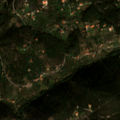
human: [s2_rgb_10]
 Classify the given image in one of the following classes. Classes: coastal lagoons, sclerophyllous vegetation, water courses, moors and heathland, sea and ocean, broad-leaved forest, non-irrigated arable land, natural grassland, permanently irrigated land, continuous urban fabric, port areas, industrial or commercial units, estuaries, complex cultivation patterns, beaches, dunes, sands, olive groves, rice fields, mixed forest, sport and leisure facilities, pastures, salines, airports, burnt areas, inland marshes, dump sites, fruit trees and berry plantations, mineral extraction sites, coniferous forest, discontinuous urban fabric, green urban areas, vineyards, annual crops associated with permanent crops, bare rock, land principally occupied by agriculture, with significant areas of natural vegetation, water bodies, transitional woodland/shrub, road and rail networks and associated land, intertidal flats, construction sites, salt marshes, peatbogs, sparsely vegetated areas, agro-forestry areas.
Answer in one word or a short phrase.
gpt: complex cultivation patterns, broad-leaved forest, mixed forest, transitional woodland/shrub